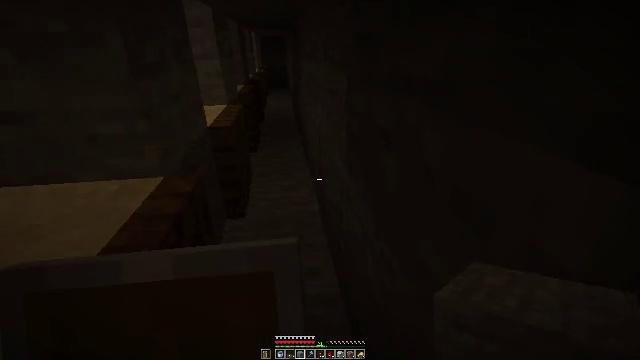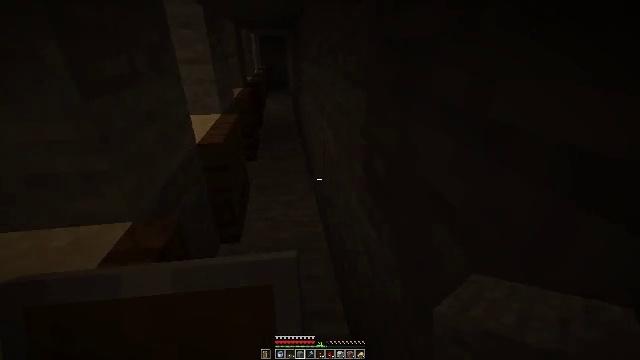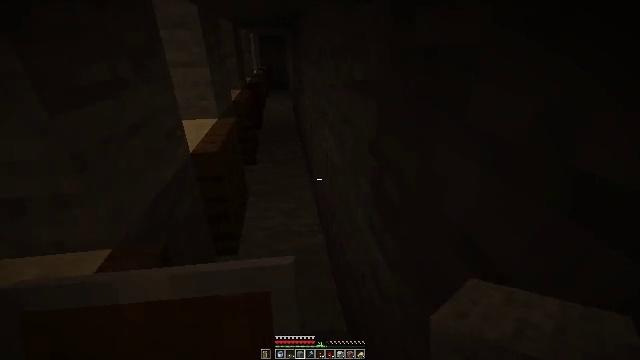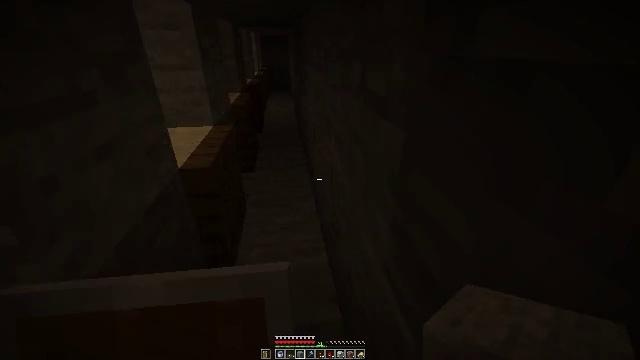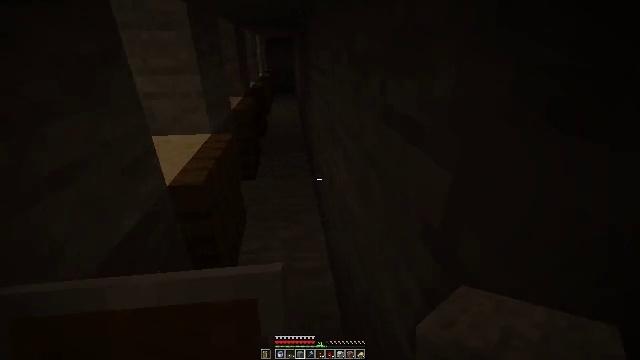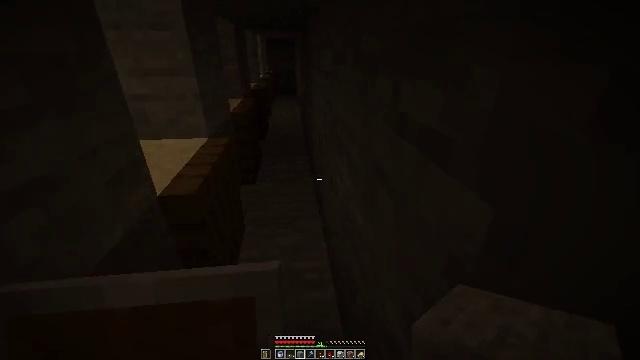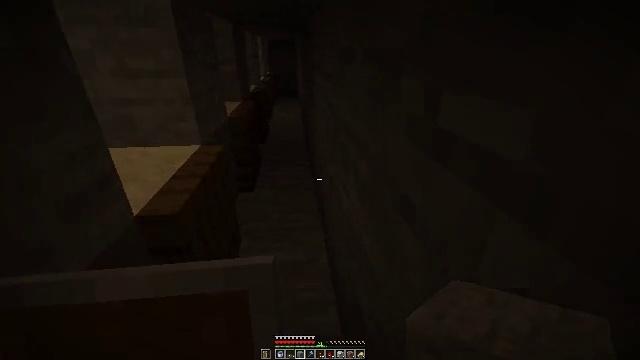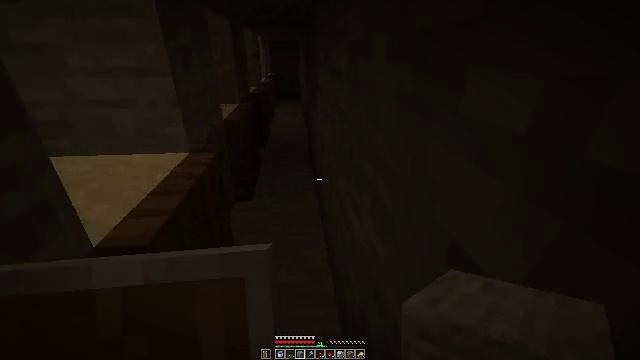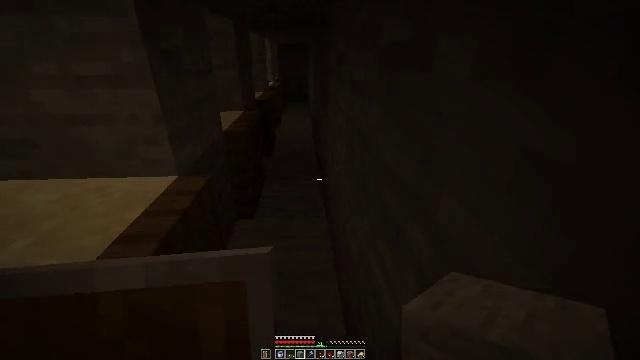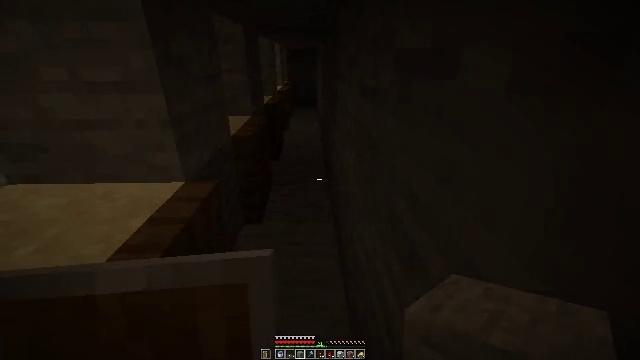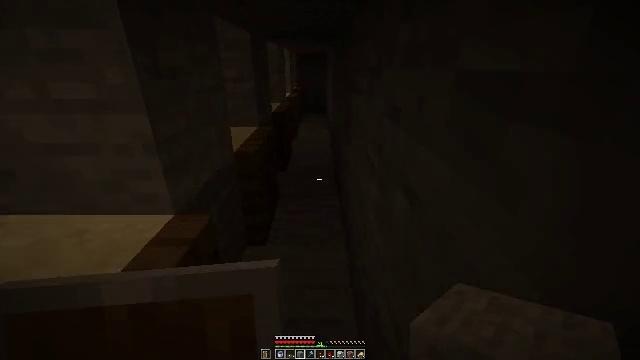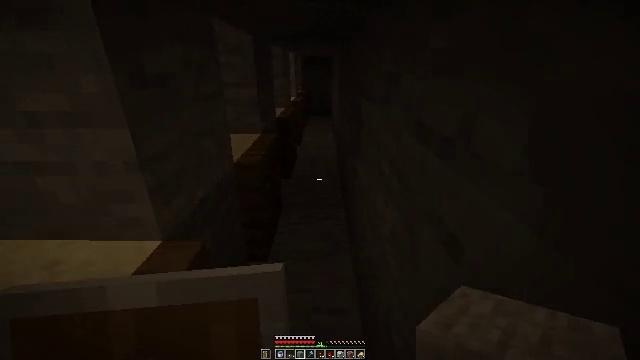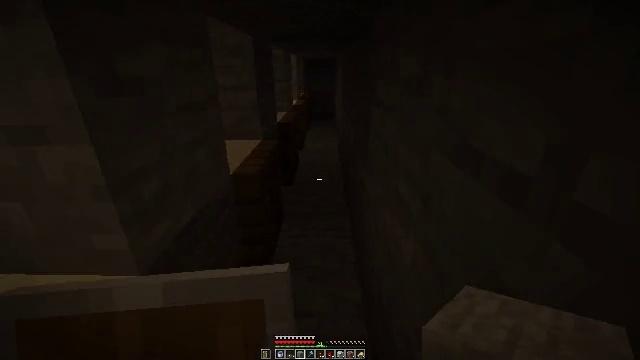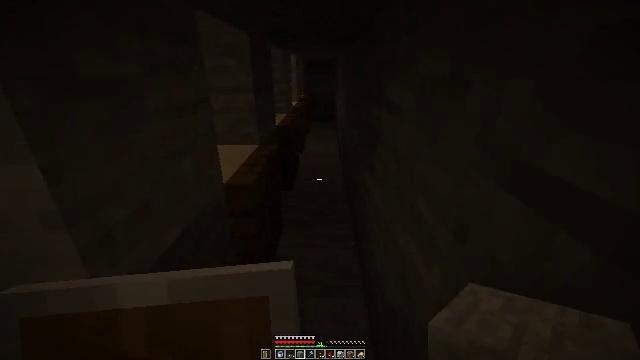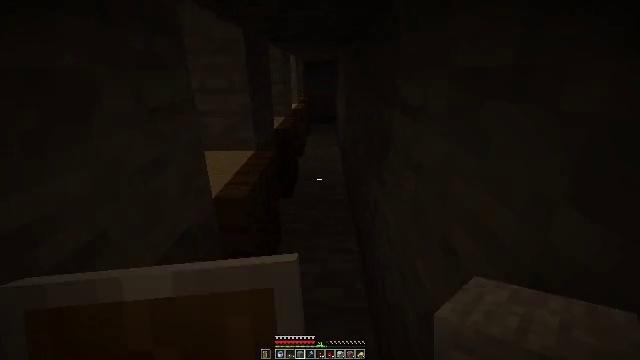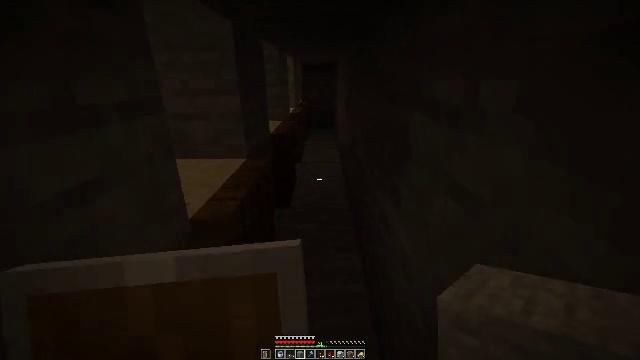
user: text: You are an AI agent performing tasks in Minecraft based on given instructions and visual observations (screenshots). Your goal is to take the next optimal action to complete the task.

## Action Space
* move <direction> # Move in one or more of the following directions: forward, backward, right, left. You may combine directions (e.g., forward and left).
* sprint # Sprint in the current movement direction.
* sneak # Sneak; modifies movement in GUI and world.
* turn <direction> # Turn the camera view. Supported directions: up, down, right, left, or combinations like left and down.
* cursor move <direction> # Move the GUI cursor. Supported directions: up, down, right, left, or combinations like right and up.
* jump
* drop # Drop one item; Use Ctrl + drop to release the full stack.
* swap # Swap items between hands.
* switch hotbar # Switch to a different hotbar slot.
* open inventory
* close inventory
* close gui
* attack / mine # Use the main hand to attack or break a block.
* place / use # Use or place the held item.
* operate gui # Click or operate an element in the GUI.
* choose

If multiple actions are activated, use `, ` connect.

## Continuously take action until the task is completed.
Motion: motion action
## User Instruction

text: Drop a shield.
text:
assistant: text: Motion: move forward
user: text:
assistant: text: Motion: move forward
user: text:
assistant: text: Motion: move forward
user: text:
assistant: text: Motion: move forward, sprint, turn left
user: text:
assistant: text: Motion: move forward, sprint
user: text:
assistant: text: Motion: move forward, sprint
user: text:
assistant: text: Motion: move forward, sprint
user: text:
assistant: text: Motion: move forward, turn left
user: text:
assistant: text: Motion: move forward, turn left
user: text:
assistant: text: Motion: move forward, turn left
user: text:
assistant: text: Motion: move forward, turn left
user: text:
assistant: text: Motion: move forward
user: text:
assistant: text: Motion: move forward
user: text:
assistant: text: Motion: move forward
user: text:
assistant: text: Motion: move forward
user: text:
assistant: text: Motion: move forward
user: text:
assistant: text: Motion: move forward
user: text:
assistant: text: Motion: move forward
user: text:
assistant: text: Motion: move forward
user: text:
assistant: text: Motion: move forward
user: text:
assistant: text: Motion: move forward
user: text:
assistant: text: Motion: move forward
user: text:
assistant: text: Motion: move forward
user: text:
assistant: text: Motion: move forward
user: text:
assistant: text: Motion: move forward
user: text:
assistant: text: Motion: move forward, turn right
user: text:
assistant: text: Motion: move forward
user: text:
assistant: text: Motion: move forward, open inventory
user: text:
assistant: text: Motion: move forward, open inventory
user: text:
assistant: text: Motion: move forward, open inventory